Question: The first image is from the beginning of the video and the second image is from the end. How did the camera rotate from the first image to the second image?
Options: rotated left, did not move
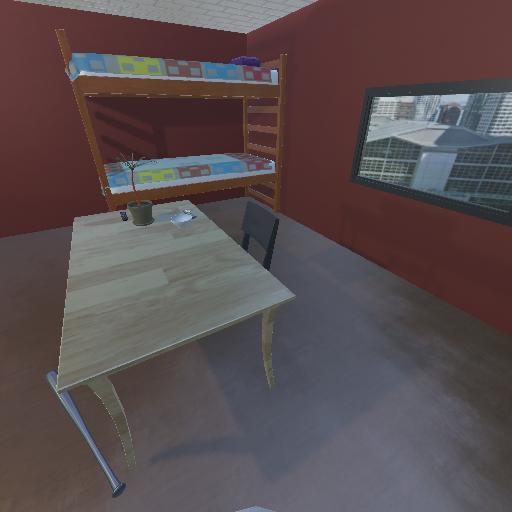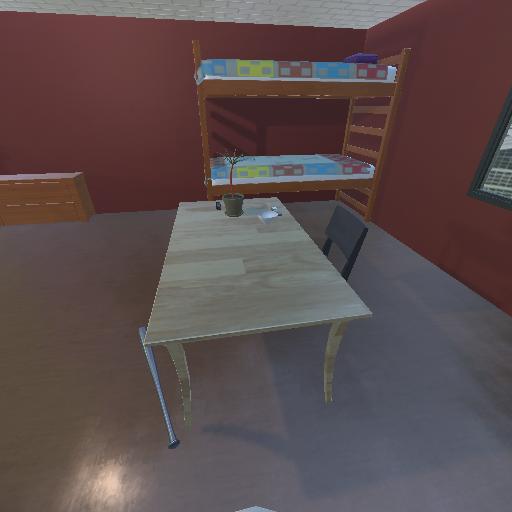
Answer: rotated left